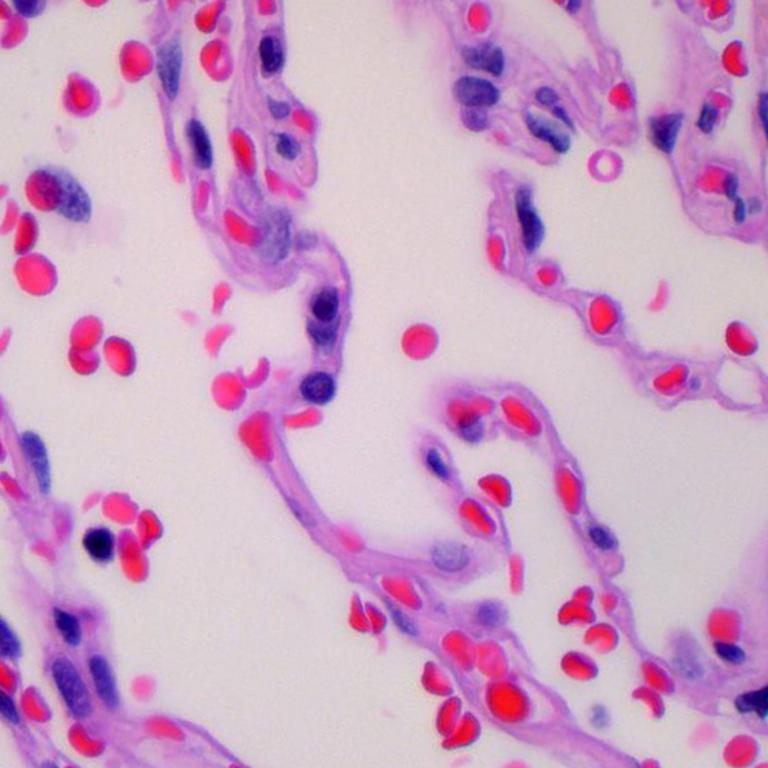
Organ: lung
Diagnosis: benign